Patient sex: M
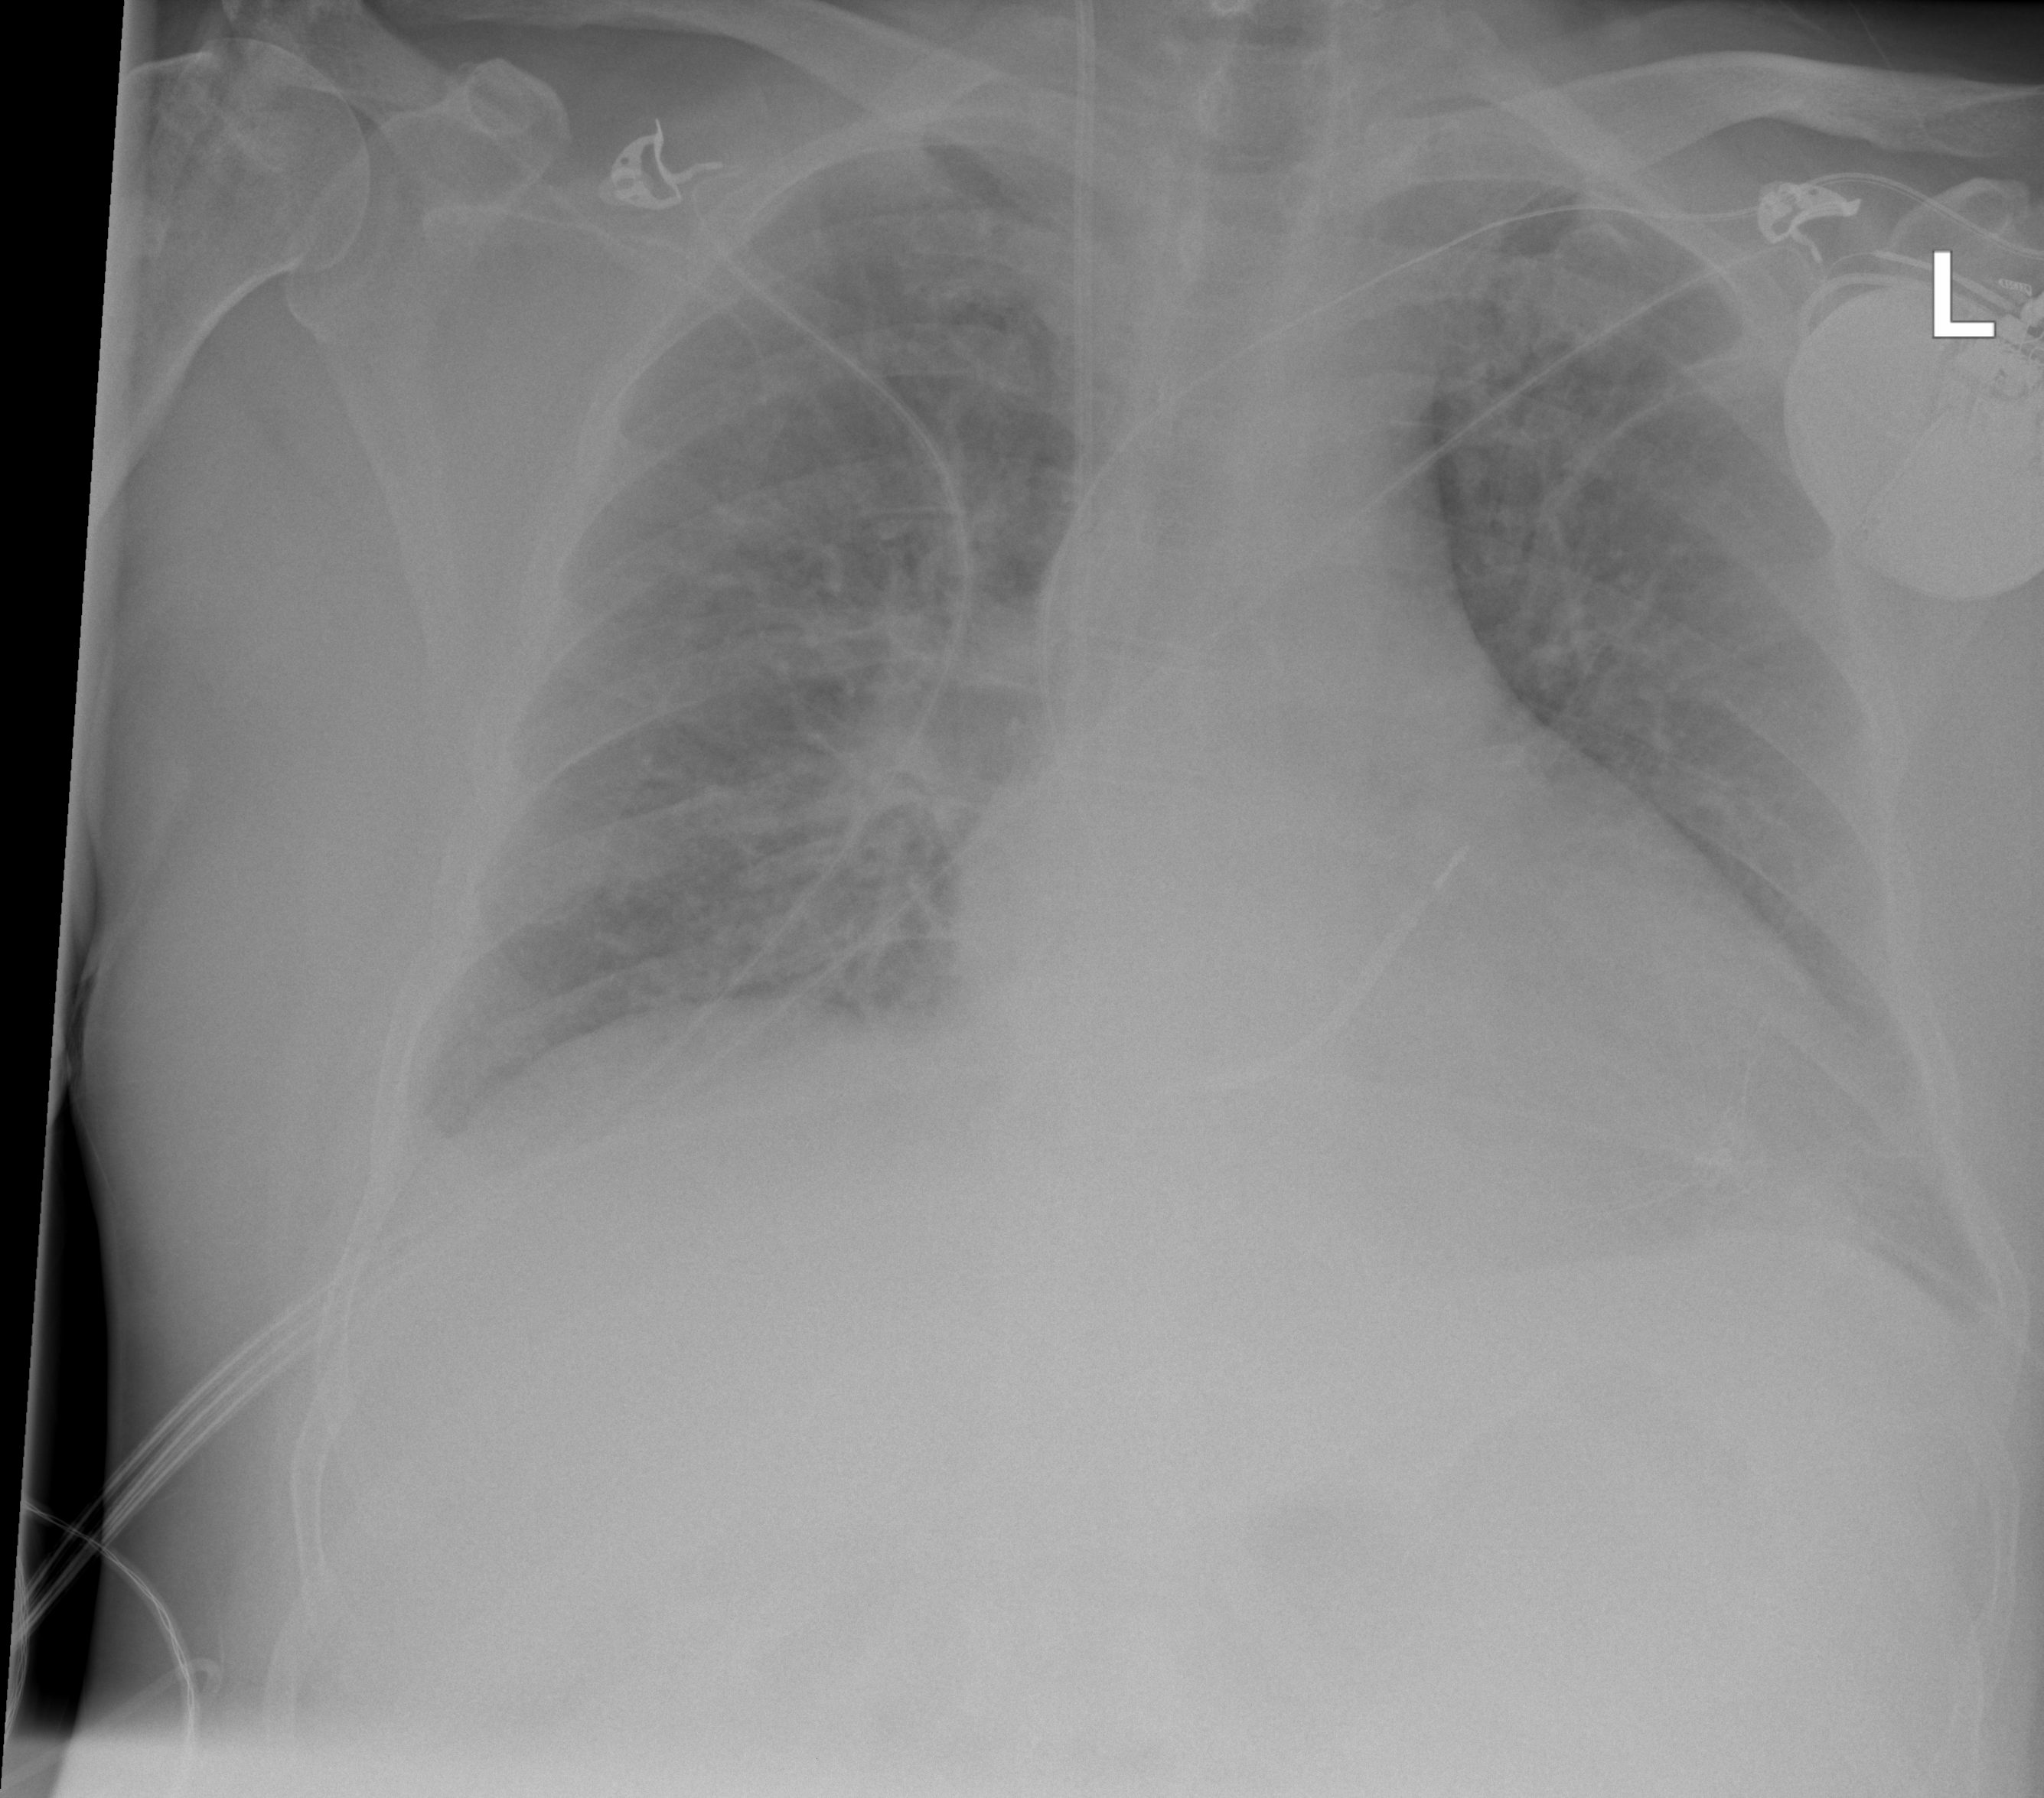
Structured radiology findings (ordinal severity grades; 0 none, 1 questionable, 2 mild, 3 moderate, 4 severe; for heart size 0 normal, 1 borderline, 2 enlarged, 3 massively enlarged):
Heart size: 2
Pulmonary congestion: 2
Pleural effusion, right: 2
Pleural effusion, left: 2
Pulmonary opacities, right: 2
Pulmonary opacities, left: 2
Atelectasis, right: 2
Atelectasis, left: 2